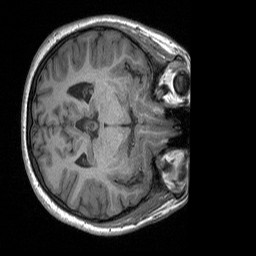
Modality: T1w
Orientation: axial
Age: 21
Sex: female
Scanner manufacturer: siemens
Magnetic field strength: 3 T
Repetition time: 1.9 s
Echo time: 0.00252 s